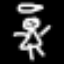
Label: angel